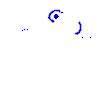
Particle: pion